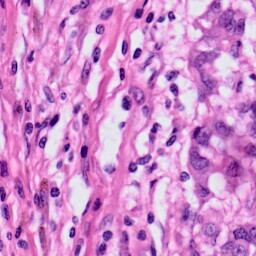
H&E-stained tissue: Skin